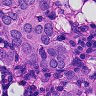
Metastatic tissue present: yes